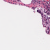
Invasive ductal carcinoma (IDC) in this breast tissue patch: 0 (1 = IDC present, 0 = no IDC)